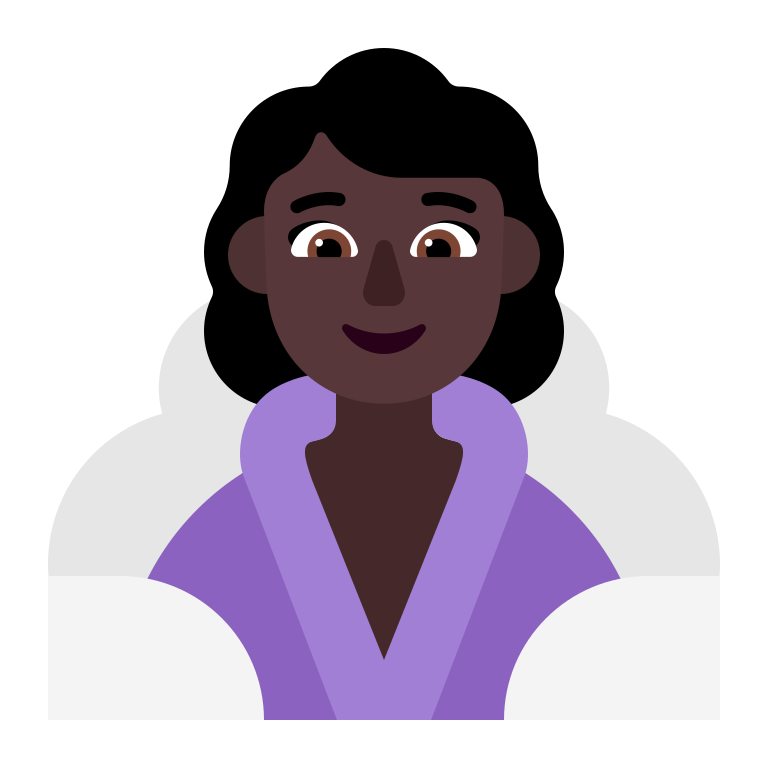
woman in steamy room flat dark